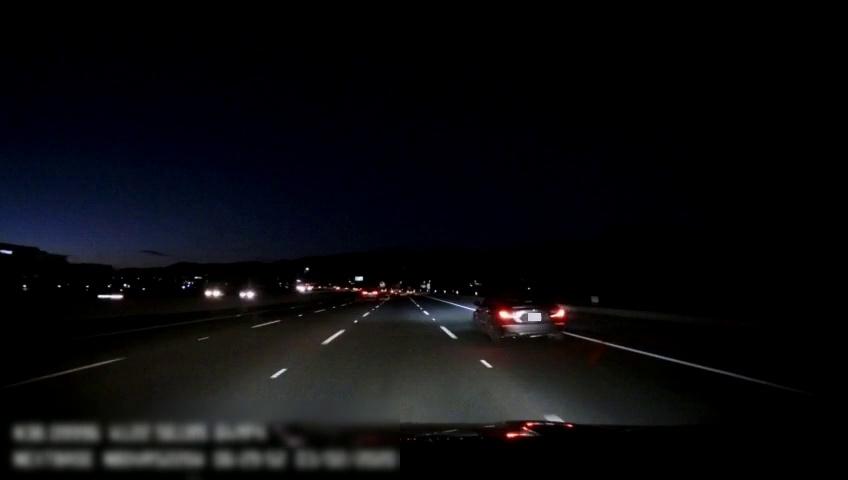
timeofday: Night
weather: Other
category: Drivable Space
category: Vehicles | Car
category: Vehicles | SUV
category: Vehicles | Truck
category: Vehicles | Car
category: Vehicles | Car
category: Lanes | Current Lane
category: Lanes | Alternate Lane
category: Lanes | Alternate Lane
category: Lanes | Alternate Lane
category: Lanes | Alternate Lane